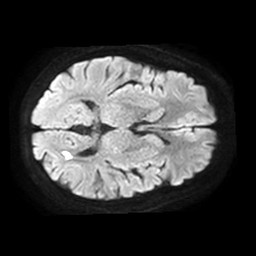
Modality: TRACE
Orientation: axial
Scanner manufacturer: philips
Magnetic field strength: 1.5 T
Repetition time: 3.395 s
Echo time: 0.06922 s